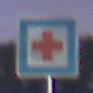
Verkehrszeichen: ErsteHilfe
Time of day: Night
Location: Outdoor (Suburban)
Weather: PartlyCloudy
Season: NotSpecified
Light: Artificial